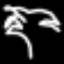
Label: palm tree